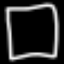
Label: square